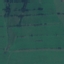
Land use / land cover: Pasture